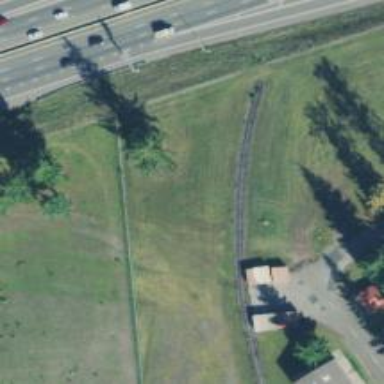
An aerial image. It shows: Abandoned railway spur.